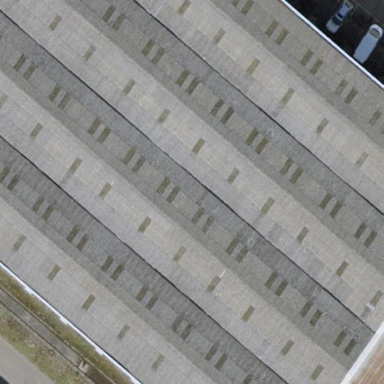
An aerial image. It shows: Industrial building.